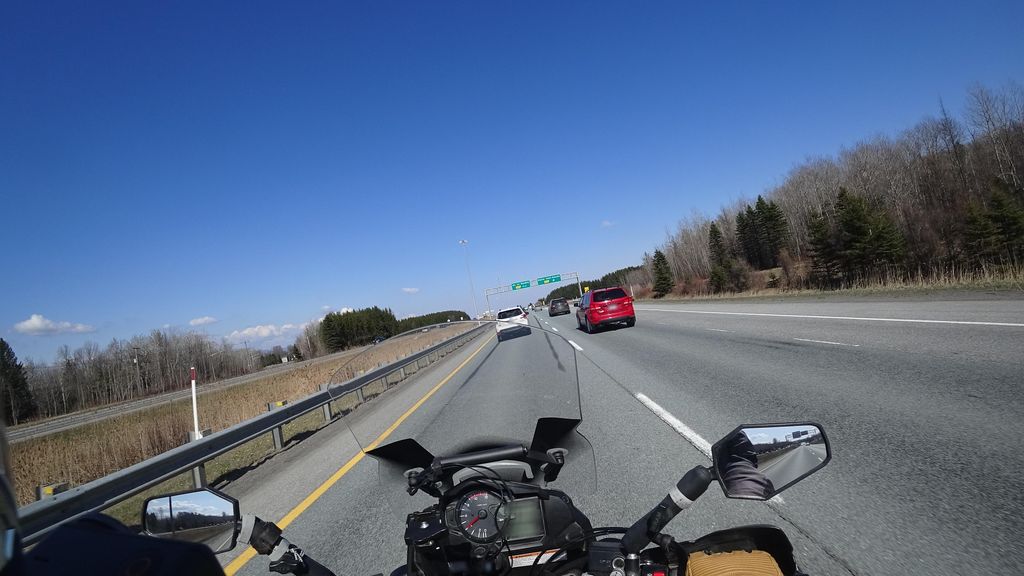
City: quebec_city